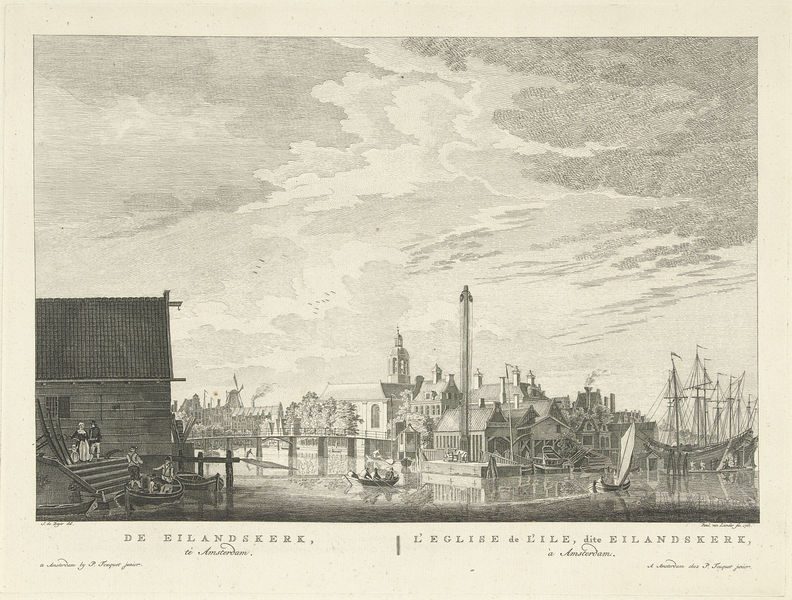
Titel: Gezicht op de Eilandskerk te Amsterdam
Künstler: Paulus van Liender
Standort: Amsterdam
Institution: Rijksmuseum
Schlagwörter: wasser, wolken, spiegelung, windmühle, brücke, kirche, rauch, boote, turm, schiffe, schrift, segel, grafik, church, men, people, steps, women, gray, grey, reflection, druck, clouds, sky, boat, building, ship, water, tower, river, illustration, sketch, french, boats, sail, flag, bridge, town, italy, city, buildings, venice, harbor, canoe, mill, ships, travel, paint, rowboat, port, sailing, sails, row, image, sailboat, rowing, dock, landing, de eilandskerk, eilandskerk, l'ile